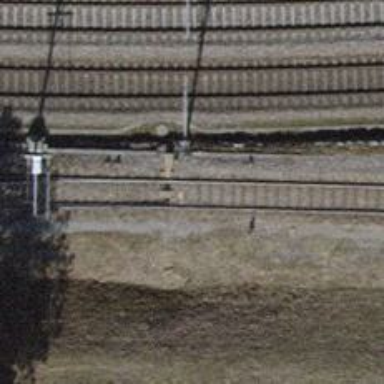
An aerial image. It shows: Railway switch.